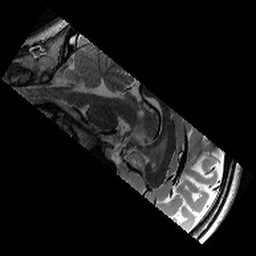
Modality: T2w
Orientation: sagittal
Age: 10
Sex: female
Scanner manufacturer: siemens
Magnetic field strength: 3 T
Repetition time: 9.23 s
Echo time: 0.067 s